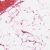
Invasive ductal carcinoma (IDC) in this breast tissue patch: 0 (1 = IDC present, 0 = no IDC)